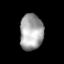
Tissue: lung
Cell type: T cells
Senescence score: 0.5734
Nuclear area (px): 826
Mean DAPI intensity: 166.109